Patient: sex M, age 61
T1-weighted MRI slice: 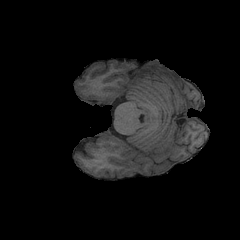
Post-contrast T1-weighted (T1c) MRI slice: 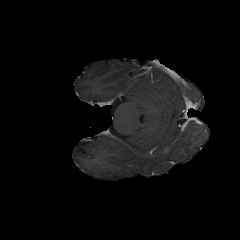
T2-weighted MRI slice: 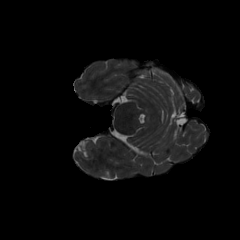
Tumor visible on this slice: no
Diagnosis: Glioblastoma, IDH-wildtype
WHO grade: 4